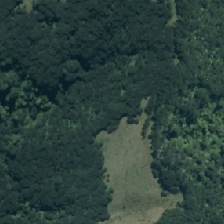
Land cover: grose_broom